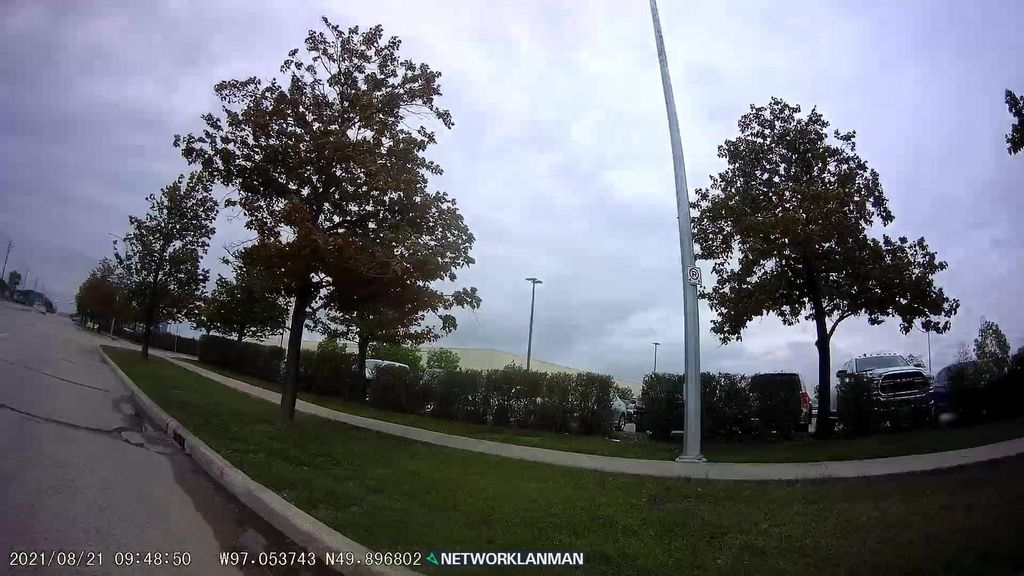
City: winnipeg